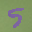
Label: 5